Field crop: maize
Growth stage: 1
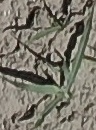
Species: sorghum